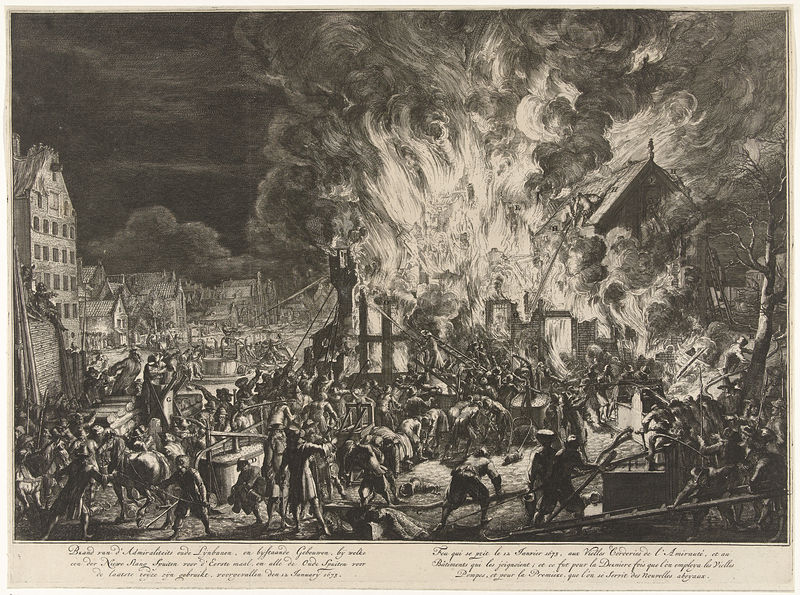
Titel: Brand in de Admiraliteits lijnbanen in Amsterdam
Künstler: Romeyn de Hooghe
Standort: Amsterdam
Institution: Rijksmuseum
Schlagwörter: feuer, kampf, wasser, menschen, stadt, holz, nacht, haus, barock, hütte, rauch, personen, brunnen, grafik, brand, katastrophe, flammen, stich, bürger, löschen, perde, feuersbrunst, feuerwehr, gewimmel, pumpe, katasrphe